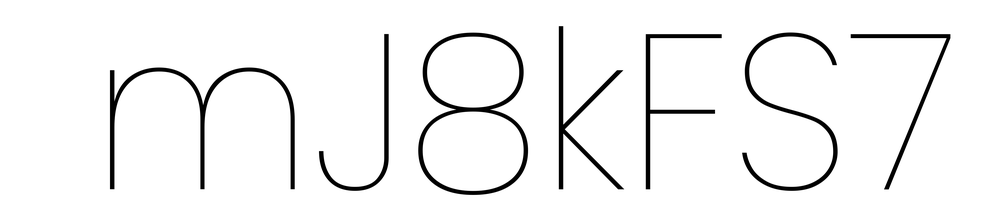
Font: Poppins-Thin